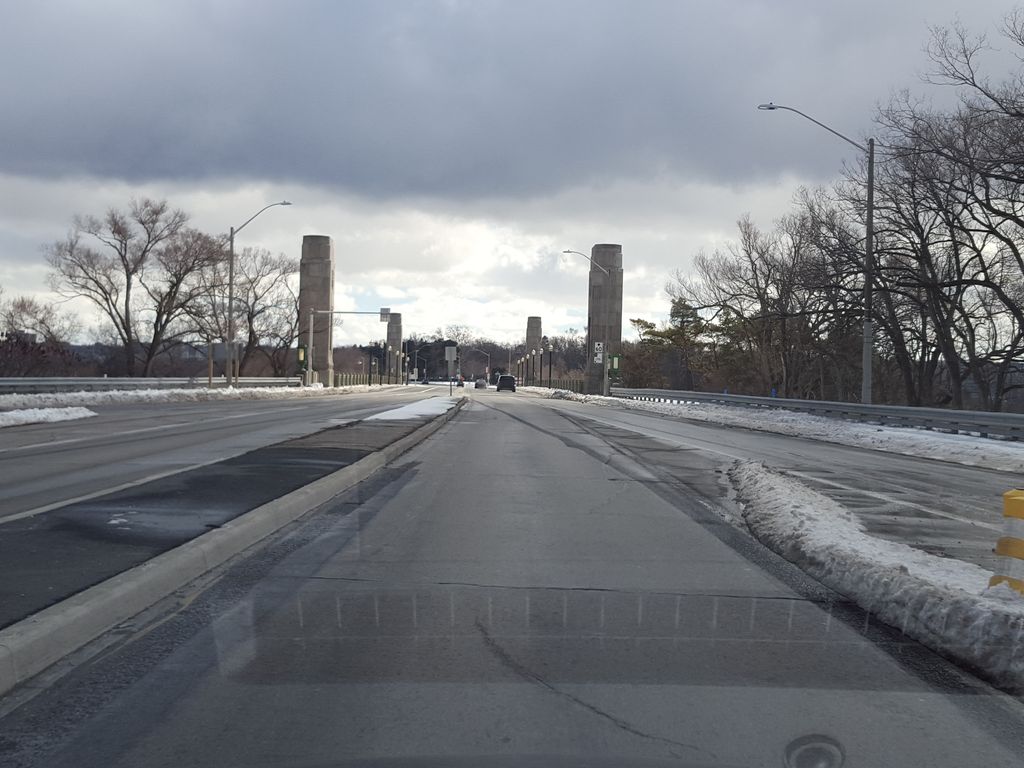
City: hamilton